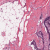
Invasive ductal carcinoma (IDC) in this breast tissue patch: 1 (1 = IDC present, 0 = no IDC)